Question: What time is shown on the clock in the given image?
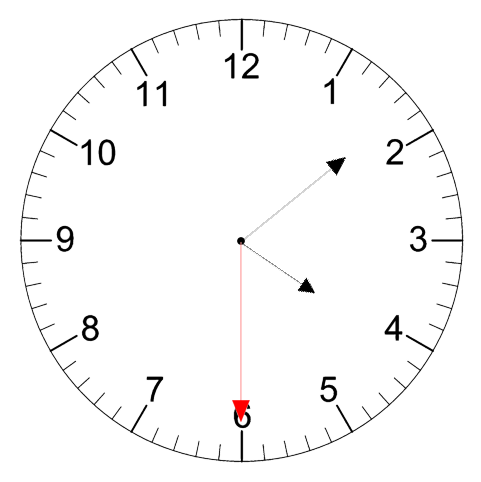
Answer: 04:08:30